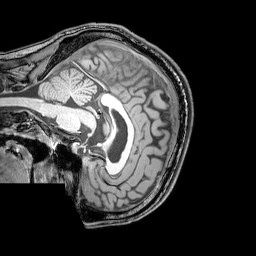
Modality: T1w
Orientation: sagittal
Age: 26
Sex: male
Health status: healthy
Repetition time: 0.081 s
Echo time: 0.037 s